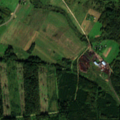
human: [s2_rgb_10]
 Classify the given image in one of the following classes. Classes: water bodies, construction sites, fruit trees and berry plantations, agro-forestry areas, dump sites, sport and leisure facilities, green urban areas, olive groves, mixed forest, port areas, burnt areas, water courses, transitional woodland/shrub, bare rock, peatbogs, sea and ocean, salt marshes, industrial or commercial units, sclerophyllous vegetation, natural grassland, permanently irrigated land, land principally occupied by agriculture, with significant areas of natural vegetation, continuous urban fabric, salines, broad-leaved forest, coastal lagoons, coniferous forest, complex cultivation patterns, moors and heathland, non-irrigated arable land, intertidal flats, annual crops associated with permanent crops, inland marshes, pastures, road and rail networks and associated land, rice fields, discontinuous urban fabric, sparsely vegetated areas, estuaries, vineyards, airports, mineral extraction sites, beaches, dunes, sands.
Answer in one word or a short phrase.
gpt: complex cultivation patterns, broad-leaved forest, mixed forest, transitional woodland/shrub